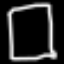
Label: square